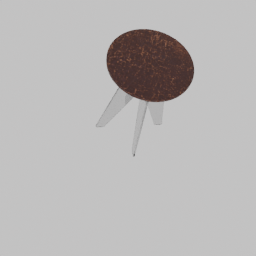
Label: furniture